Question: I have a Yahoo Pipe running on my site, <URL> and it's fed with feeds from both Delicious as well as Topsy.
The Delicious feed offers no 'description' field, but the Topsy does, and instead of just a link there's a duplicate line of details.

The image here should show the issue I am having, top links are how I want this to look, the lower two have 'descriptions' I'd like to strip out.
A similar answer here didn't quite answer the question. If it did, I'm not understanding it.
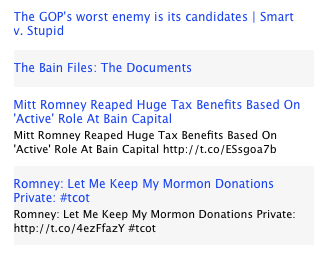
Answer: For now, there is no module to remove certain fields. Here are alternatives.
1. Set a meaningless name to a field with Rename.
2. Keep certain fields, and remove any other fields with Item Builder and Loop. In this example, all fields but title and link are removed.